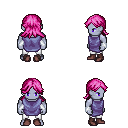
a pixel art fantasy rpg character, male body template, dark elf, purple skin, chain tabard jacket, white pants, pink loose hair, white cloth bracers, maroon shoes, four views (front, back, left, right), 2x2 character sprite sheet, small pixel art, hard edges, no anti-aliasing